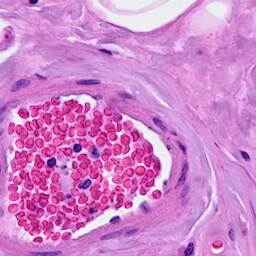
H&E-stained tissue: Breast